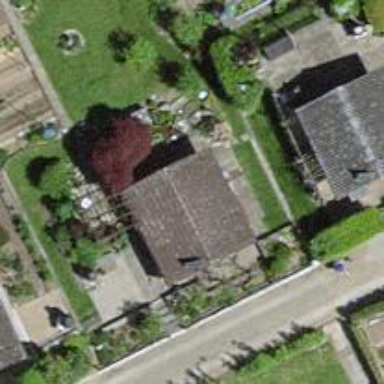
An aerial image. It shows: Allotment house.